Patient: sex M, age 17
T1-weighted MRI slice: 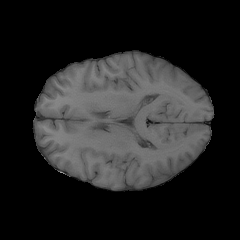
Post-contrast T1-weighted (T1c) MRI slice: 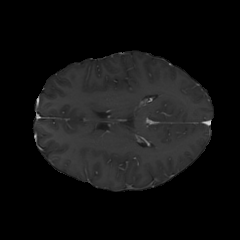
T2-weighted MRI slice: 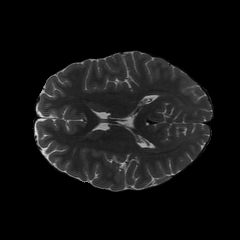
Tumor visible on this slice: no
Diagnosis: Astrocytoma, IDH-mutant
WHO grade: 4